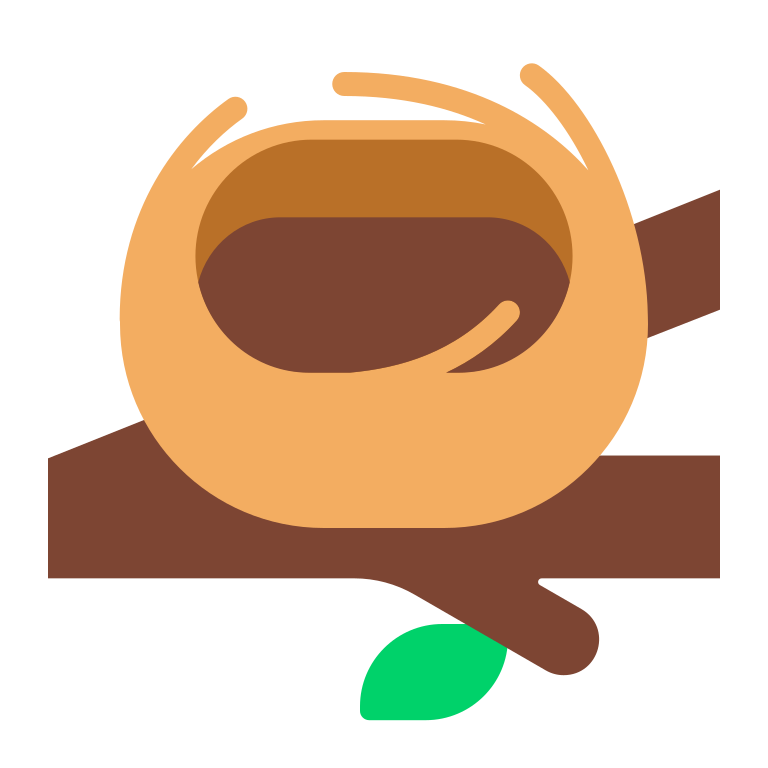
empty nest flat